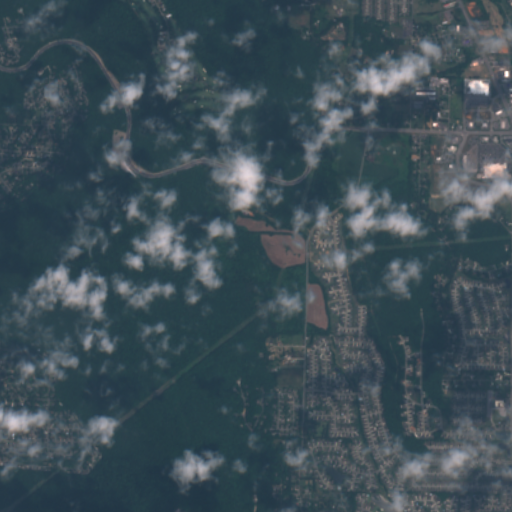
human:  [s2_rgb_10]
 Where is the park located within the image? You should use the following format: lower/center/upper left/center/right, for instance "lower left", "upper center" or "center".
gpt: The park is located in the upper of the image.
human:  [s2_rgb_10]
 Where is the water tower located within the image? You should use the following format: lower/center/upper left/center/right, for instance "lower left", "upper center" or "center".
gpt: The water tower is located in the upper left of the image.
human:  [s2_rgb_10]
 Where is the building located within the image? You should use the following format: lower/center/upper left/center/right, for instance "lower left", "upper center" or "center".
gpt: The building is located in the right of the image.
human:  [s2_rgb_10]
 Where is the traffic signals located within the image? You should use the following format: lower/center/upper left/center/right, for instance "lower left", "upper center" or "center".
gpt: The traffic signals is located in the upper right of the image.
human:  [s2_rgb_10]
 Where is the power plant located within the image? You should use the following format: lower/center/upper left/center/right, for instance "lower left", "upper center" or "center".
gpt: There is no power plant in the image.